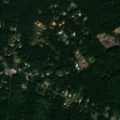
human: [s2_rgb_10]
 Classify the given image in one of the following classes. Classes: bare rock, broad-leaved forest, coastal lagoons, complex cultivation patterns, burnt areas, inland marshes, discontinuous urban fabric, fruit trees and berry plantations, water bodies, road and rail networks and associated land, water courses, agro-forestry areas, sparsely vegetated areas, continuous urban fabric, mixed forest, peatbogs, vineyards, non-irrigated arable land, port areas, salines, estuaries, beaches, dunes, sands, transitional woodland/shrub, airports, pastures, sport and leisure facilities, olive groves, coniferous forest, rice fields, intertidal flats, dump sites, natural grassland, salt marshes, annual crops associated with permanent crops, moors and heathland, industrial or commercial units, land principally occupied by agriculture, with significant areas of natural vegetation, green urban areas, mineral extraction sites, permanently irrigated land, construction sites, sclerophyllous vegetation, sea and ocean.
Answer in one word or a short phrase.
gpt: discontinuous urban fabric, mineral extraction sites, broad-leaved forest, mixed forest